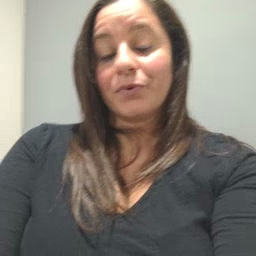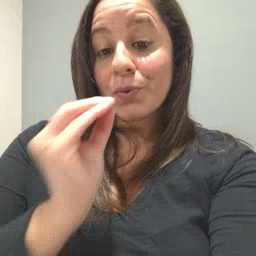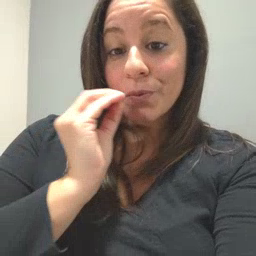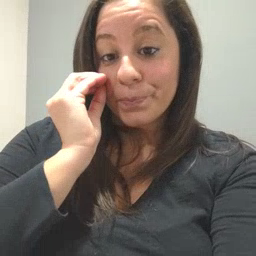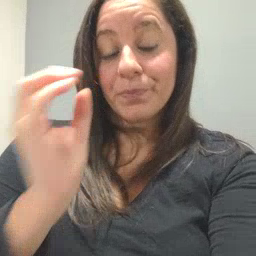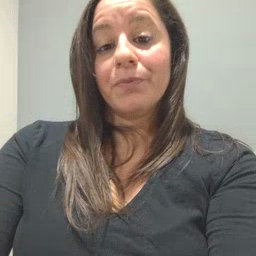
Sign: home